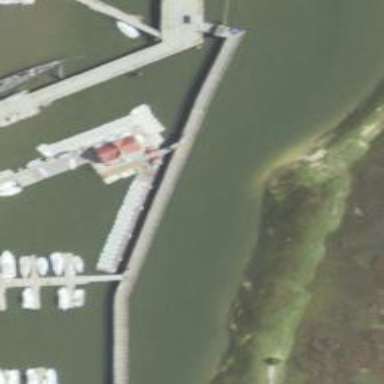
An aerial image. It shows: Man-made pier.